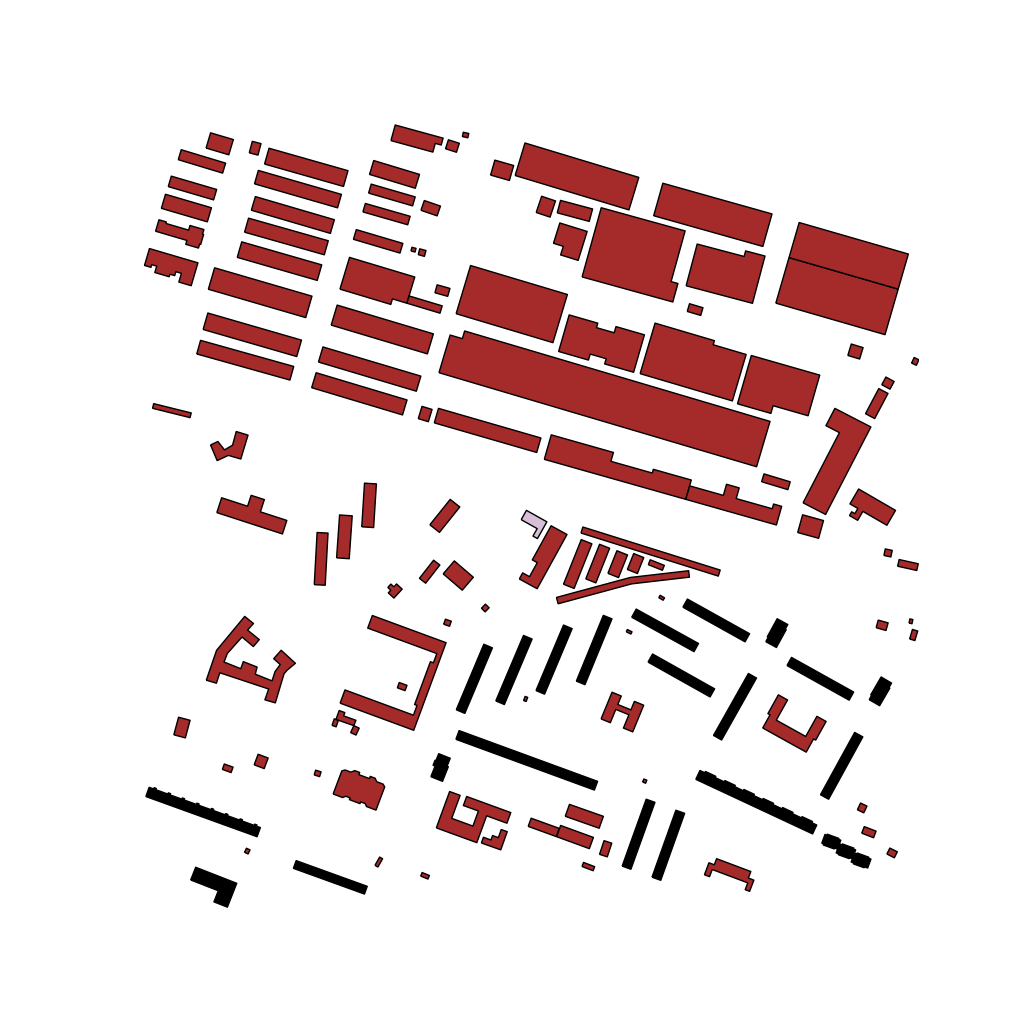
Tags: overhead vector_map, business, industrial, recreation, residential, modern, soviet, high_rise, individual_rise, low_rise, medium_rise, density_1, Building, Facility, Polyclinic, 1.0 km²